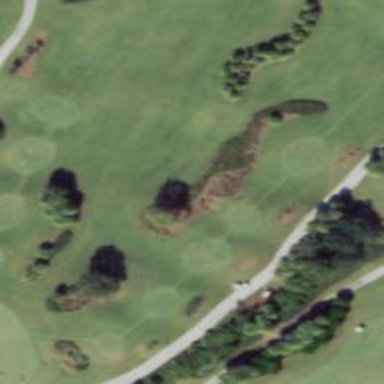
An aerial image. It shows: Rough grassy area used for golf.